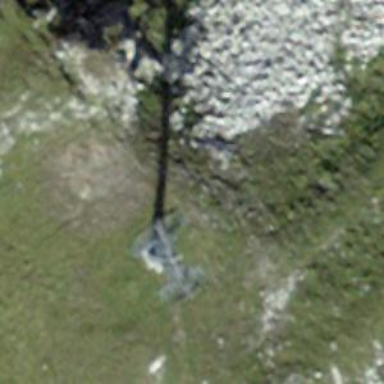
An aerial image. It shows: Pylon for aerialway.